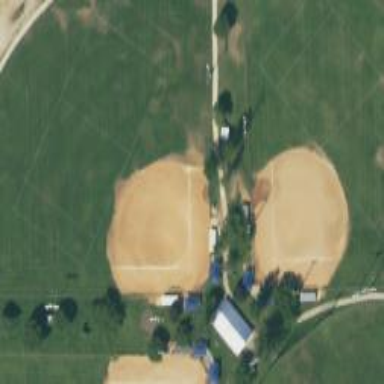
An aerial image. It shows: Baseball pitch for leisure land.